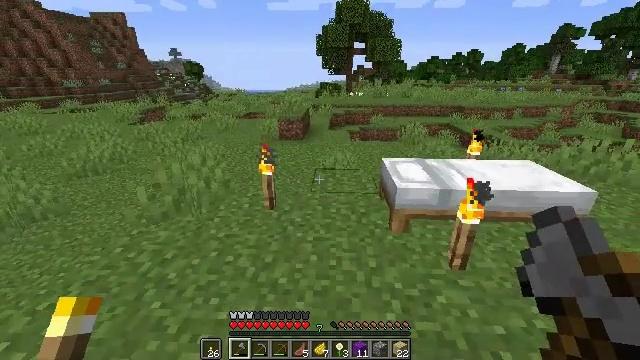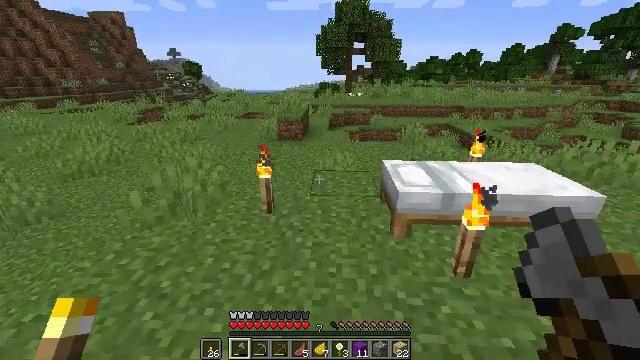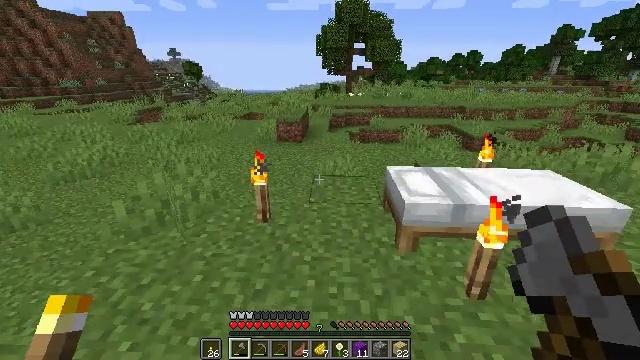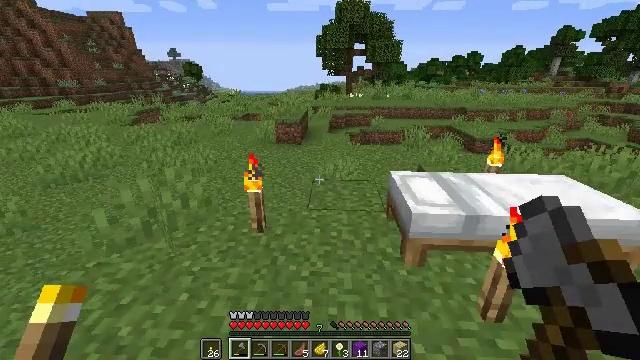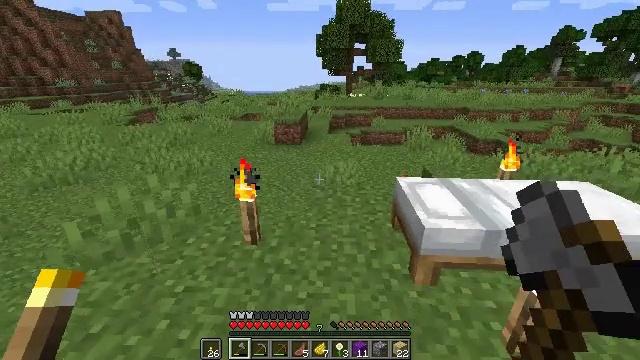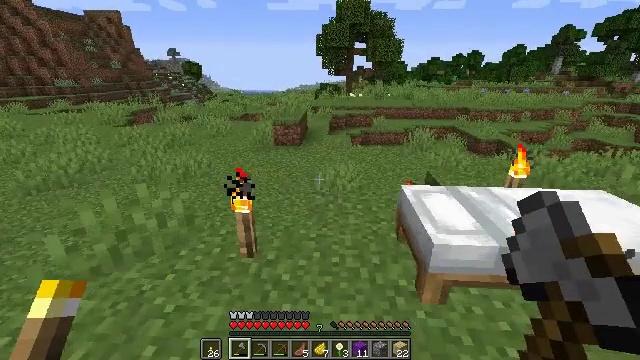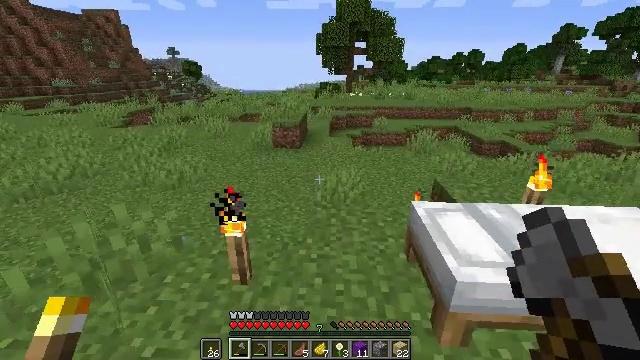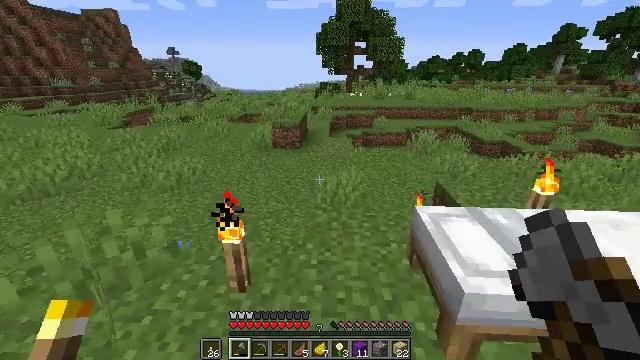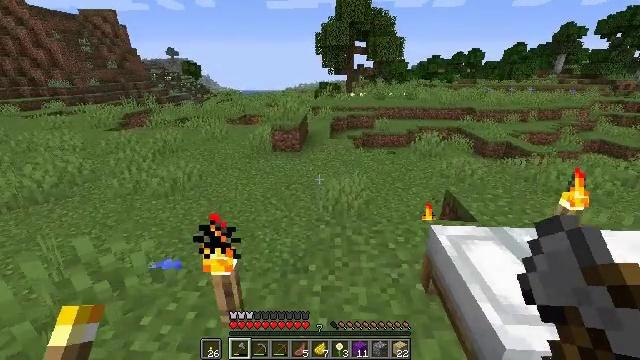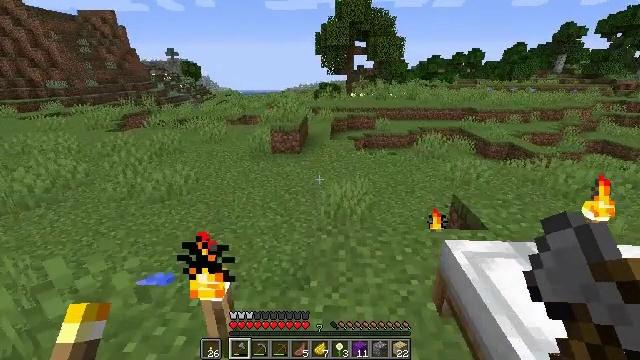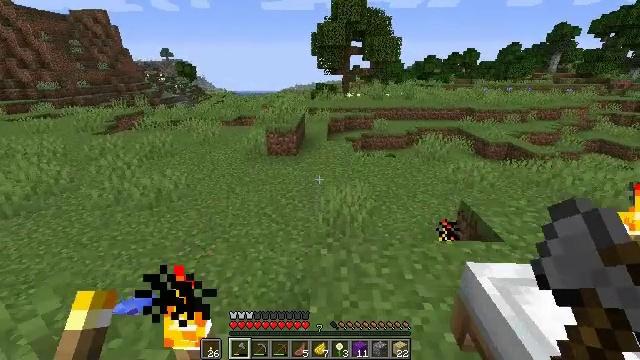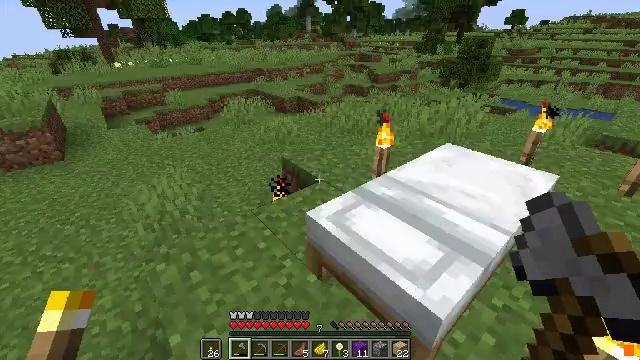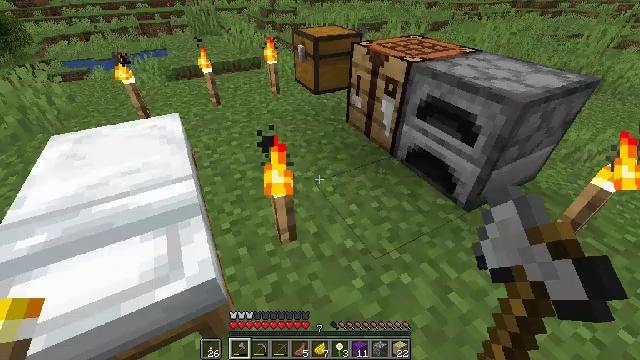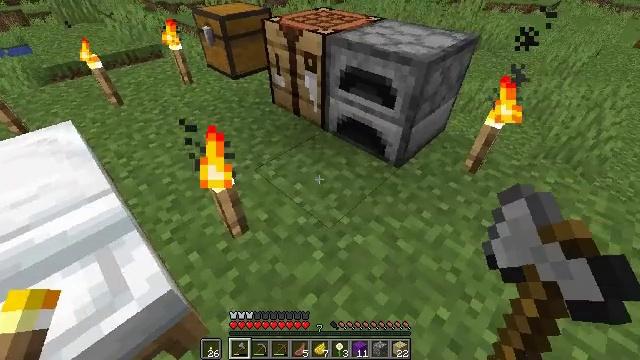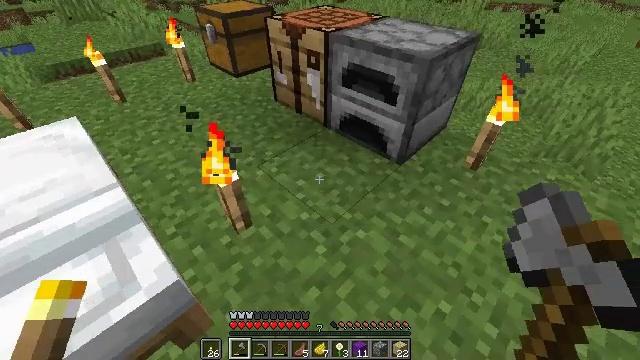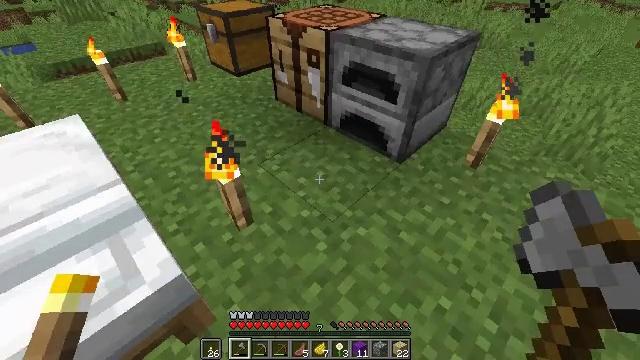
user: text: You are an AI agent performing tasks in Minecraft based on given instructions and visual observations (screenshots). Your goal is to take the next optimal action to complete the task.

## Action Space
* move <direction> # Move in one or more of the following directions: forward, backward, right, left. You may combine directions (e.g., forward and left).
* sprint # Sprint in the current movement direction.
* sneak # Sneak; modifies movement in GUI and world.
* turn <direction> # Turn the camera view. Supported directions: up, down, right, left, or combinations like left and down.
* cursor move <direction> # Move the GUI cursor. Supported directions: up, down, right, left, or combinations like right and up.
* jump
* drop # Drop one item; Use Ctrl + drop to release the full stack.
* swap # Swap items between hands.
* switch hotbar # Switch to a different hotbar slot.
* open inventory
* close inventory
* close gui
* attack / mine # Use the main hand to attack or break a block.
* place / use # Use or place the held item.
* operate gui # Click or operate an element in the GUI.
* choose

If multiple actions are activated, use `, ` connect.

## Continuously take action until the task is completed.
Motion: motion action
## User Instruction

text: Open the crafting grid and create purple wool.
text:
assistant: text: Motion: move forward
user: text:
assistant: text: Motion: move forward
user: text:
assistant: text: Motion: move forward
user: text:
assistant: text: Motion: move forward
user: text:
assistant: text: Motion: move forward
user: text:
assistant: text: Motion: move forward
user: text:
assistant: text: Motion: move forward
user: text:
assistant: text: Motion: move forward
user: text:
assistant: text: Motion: move forward
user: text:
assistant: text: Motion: move forward
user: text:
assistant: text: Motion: turn right and down
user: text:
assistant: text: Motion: turn right and down
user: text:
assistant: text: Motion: turn right and down
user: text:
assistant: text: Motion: no_op
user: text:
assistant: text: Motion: no_op
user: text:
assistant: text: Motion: no_op
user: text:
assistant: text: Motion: no_op
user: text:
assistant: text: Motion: move forward
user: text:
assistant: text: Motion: move forward
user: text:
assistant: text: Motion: move forward, turn up
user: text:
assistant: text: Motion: move forward, turn up
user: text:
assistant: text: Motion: turn up
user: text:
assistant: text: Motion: turn up
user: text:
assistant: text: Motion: turn up
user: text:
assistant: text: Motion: no_op
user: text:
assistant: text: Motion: turn up
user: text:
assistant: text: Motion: turn left and up
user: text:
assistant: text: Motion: no_op
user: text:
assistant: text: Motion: use / place
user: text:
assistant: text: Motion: use / place